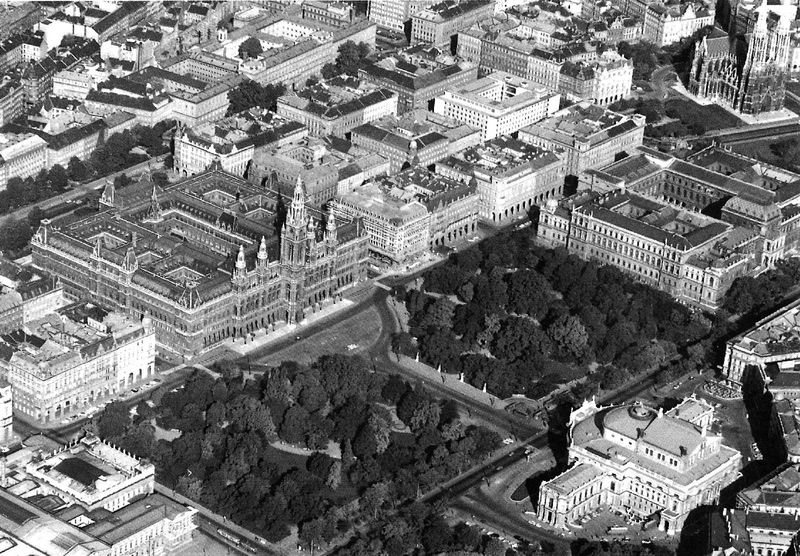
Titel: Ringstraße
Standort: Wien (EU - AUT)
Schlagwörter: baum, weiß, bäume, stadt, grau, schwarz, strasse, blick, gebäude, haus, park, schloss, häuser, kirche, oper, theater, rund, ansicht, fassaden, vogelperspektive, foto, luftaufnahme, straßen, türme, palast, dom, par, rathaus, kathedrale, statuen, wien, symetrisch, palais, innenhöfe, gebaude, neoklassizismus, neogotik, regierung, paläste, votivkirche, stadtplanung, parliament, s, ringstrasse, munchen, schwaruweiß, wiener rathaus, burgtheater, bankgasse, organisiert, hlfe